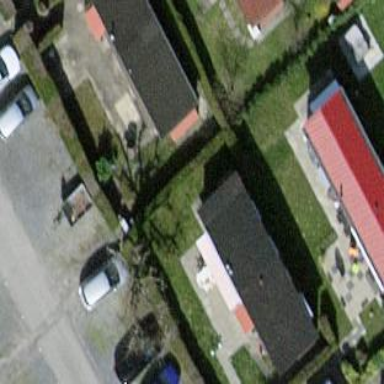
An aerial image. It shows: Static caravan building.